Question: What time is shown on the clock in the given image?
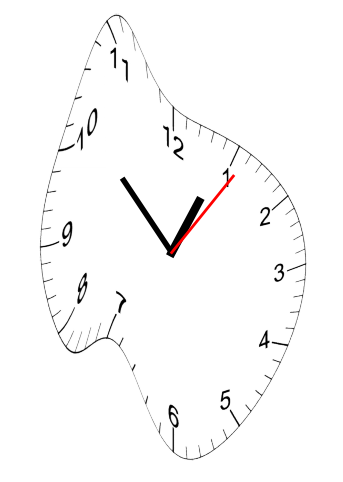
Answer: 12:52:06